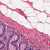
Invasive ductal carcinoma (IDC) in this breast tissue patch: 0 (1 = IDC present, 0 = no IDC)